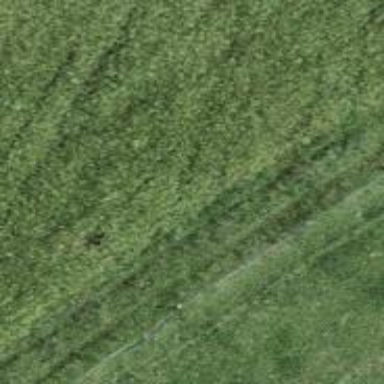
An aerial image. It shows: Track road with grass surface.